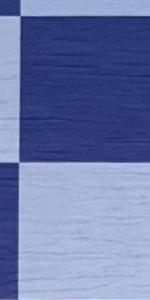
Label: Empty